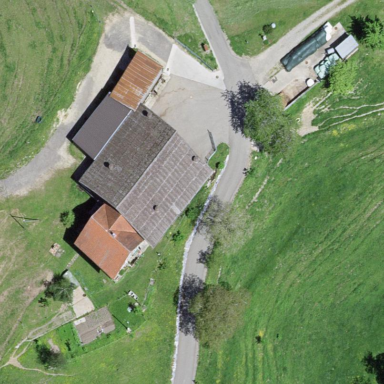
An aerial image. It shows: Farmyard area.